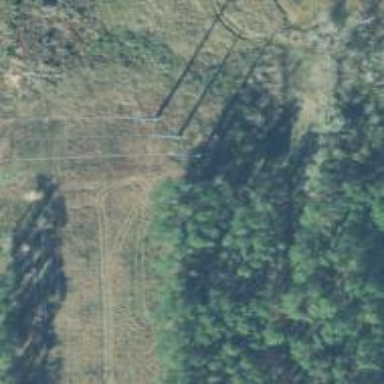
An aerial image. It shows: Power pole.